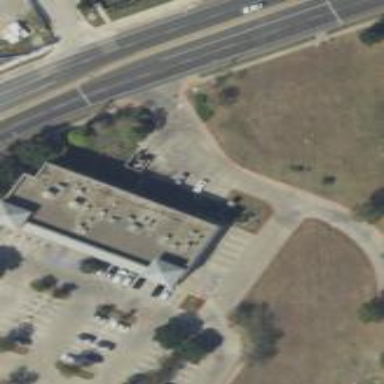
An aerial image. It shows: Retail building.